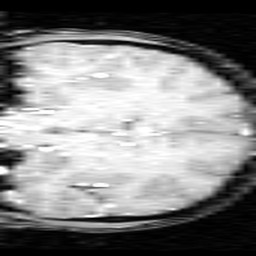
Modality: inplaneT1
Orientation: coronal
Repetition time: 0.2 s
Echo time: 0.0036 s